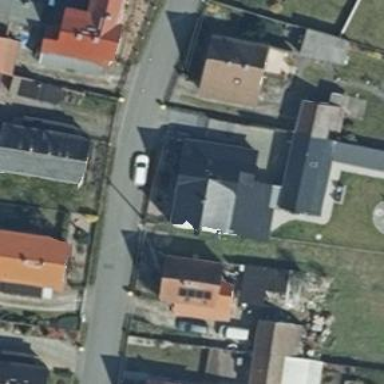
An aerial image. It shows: Simple and straightforward house.